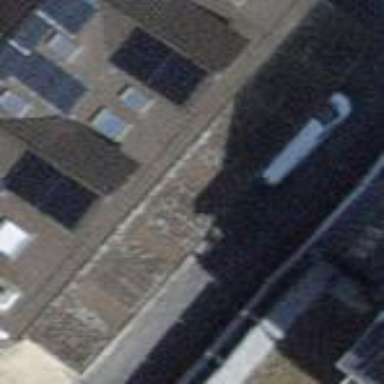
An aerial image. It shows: View of roof of building.